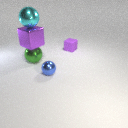
large purple metal cube below large cyan metal sphere